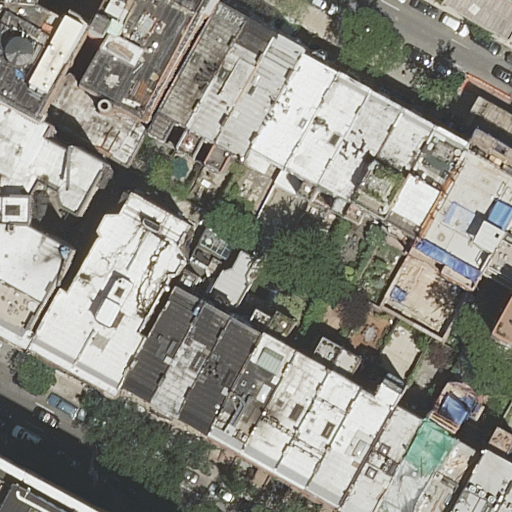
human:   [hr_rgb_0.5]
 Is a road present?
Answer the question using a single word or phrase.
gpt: yes

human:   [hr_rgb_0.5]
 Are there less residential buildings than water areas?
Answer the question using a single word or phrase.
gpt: no

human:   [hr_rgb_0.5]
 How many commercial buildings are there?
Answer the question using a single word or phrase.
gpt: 0

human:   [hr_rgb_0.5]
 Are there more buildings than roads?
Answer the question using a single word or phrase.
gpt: yes

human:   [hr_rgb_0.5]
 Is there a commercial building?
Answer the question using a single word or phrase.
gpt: no

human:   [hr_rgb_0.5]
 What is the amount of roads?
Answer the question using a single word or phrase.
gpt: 2

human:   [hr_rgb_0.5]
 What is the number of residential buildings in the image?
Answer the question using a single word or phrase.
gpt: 29

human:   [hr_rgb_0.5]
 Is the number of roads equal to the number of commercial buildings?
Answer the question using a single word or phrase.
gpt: no

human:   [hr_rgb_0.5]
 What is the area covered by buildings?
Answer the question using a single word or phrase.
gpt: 5520m2

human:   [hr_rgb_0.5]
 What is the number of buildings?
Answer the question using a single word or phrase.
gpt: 29

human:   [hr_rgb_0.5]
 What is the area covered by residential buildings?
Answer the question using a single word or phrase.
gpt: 5520m2

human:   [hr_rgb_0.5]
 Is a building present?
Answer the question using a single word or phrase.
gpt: yes

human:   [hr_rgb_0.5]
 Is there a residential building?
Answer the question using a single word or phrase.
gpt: yes

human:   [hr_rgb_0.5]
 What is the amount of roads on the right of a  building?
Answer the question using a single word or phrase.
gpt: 2

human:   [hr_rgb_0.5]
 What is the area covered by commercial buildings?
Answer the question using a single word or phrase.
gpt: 0m2

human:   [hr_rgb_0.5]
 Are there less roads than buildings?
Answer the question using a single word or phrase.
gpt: yes

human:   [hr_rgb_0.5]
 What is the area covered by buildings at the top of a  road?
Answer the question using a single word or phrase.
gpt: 4456m2

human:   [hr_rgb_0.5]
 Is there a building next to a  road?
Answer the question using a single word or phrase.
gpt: yes

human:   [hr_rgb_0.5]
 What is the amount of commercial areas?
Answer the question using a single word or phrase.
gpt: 0

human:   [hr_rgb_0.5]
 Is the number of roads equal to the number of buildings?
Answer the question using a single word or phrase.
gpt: no

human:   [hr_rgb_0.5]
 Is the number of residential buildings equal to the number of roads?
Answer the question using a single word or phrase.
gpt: no

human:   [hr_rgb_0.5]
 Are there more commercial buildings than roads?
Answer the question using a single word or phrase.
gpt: no

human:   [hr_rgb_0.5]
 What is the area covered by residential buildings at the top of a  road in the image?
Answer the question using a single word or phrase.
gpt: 4456m2

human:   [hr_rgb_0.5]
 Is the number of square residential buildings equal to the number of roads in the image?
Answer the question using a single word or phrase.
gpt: no

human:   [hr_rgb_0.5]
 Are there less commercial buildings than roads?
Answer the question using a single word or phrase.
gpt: yes

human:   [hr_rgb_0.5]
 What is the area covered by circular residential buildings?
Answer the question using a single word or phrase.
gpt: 0m2

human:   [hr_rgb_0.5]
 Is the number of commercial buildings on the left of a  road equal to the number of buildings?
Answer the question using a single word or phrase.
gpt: no

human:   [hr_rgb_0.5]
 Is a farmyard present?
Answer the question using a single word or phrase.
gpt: no

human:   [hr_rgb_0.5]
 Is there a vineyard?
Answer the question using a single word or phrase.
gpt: no

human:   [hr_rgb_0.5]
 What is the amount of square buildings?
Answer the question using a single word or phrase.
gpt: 0

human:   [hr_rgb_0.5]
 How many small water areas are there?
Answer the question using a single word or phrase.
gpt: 0

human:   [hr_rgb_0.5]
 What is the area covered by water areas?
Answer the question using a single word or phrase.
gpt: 0m2

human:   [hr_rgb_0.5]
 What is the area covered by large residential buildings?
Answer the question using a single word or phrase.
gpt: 1659m2

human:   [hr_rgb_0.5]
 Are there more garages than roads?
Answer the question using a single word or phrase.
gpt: no

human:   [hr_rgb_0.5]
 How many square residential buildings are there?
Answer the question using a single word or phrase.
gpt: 0

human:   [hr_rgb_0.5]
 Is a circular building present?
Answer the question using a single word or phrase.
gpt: no

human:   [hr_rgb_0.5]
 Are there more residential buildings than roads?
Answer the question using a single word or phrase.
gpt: yes

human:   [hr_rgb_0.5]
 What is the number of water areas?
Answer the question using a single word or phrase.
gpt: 0

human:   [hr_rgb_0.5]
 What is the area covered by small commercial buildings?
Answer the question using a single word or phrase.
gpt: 0m2

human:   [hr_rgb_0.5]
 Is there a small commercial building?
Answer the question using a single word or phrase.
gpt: no

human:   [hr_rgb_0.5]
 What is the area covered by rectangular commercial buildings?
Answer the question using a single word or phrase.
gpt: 0m2

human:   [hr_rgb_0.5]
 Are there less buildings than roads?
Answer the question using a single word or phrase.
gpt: no

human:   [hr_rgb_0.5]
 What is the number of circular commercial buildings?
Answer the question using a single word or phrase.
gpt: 0

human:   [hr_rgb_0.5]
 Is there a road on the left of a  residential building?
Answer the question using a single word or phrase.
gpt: yes

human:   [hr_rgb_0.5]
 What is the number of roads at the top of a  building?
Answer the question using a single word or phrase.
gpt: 2

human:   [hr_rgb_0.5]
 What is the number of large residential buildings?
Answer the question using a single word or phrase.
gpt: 2

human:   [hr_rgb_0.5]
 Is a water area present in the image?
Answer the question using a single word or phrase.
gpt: no

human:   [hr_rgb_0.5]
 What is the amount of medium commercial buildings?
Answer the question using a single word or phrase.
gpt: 0

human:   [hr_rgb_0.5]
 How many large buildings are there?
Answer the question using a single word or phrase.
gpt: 2

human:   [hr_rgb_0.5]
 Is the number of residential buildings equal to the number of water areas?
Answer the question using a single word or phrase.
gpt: no

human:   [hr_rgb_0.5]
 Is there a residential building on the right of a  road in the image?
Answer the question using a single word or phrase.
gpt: yes

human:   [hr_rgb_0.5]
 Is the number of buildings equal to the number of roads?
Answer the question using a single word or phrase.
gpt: no

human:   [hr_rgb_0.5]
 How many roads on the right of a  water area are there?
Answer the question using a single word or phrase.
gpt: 0

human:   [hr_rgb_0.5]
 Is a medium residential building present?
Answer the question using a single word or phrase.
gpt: yes

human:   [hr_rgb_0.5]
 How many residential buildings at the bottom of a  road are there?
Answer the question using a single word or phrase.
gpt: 24

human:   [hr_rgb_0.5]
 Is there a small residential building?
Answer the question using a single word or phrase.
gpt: yes

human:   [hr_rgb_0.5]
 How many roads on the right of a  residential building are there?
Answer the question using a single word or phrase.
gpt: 2

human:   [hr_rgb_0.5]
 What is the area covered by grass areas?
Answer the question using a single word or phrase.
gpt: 0m2

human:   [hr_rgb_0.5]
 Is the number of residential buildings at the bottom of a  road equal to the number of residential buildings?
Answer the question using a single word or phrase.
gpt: no

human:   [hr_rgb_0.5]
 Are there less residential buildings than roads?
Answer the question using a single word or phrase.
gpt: no

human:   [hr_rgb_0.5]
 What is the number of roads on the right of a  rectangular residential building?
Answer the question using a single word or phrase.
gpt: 2

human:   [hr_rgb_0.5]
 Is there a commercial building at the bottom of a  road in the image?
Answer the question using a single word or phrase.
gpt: no

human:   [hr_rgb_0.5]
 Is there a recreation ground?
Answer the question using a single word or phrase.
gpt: no

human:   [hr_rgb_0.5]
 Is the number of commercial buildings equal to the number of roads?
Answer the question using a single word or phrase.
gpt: no